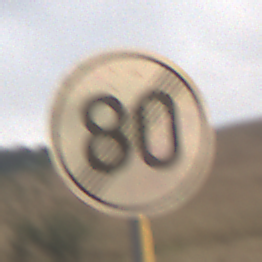
Verkehrszeichen: EndeGeschwindigkeit80
Umgebung: Outdoor, Nature
Tageszeit: MorningAfternoon
Wetter: Overcast
Licht: Natural
Jahreszeit: NotSpecified
Kontrast: LowContrast